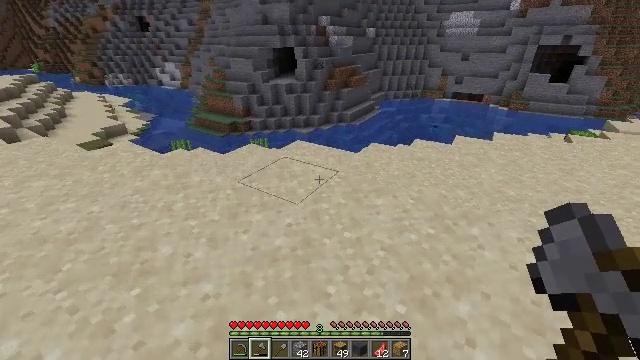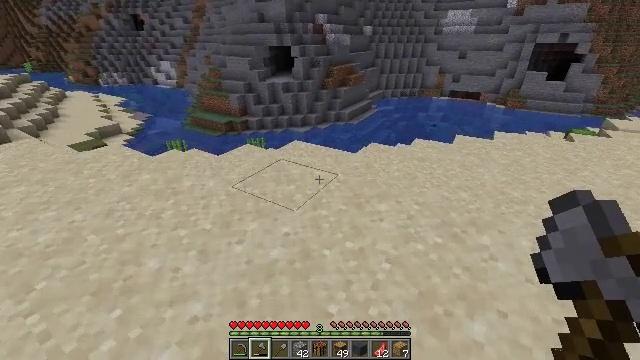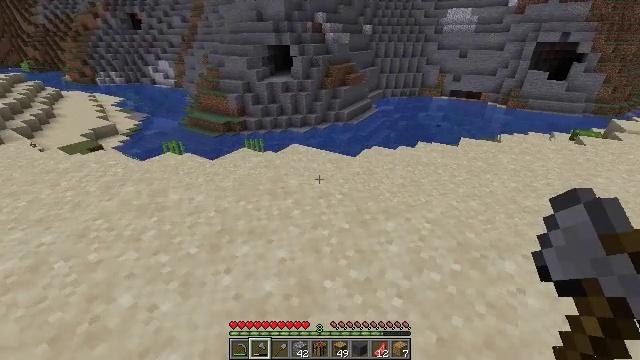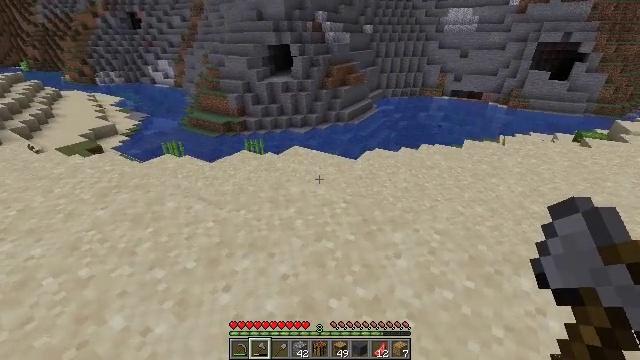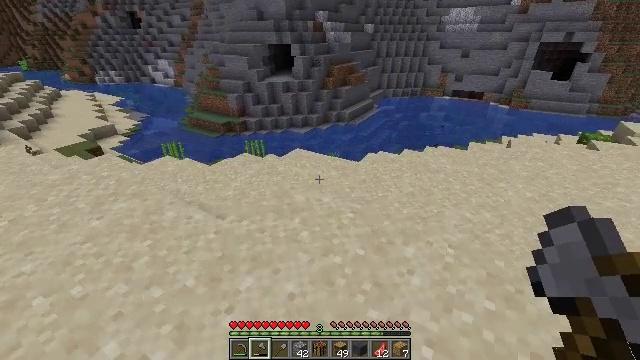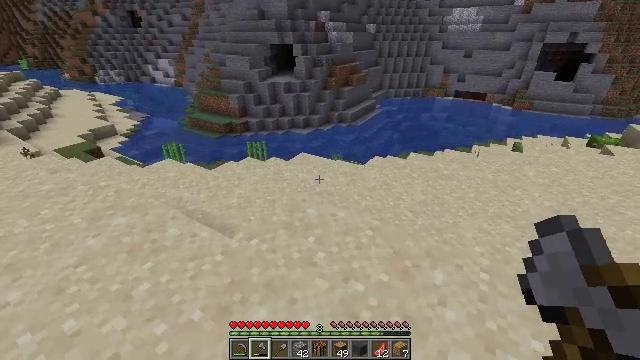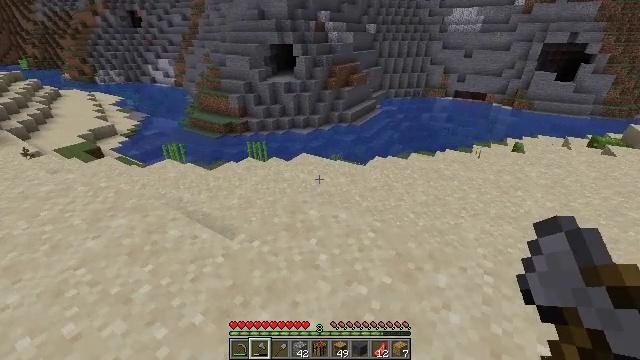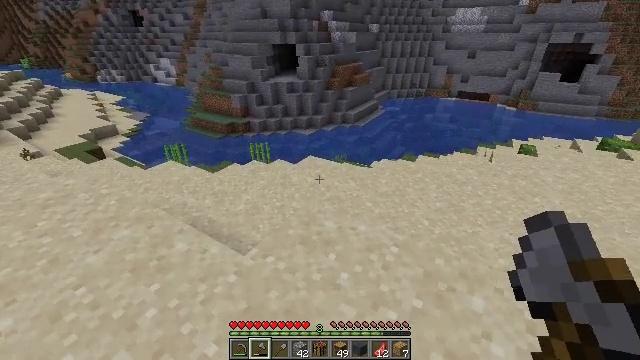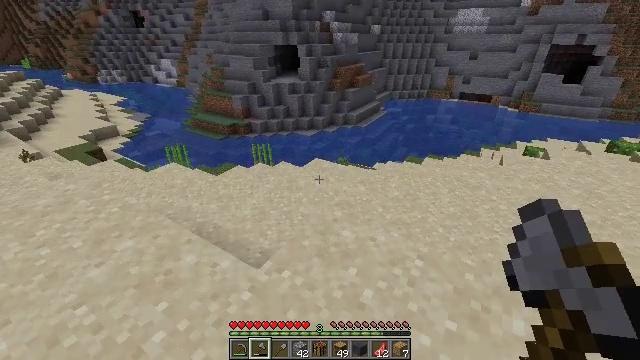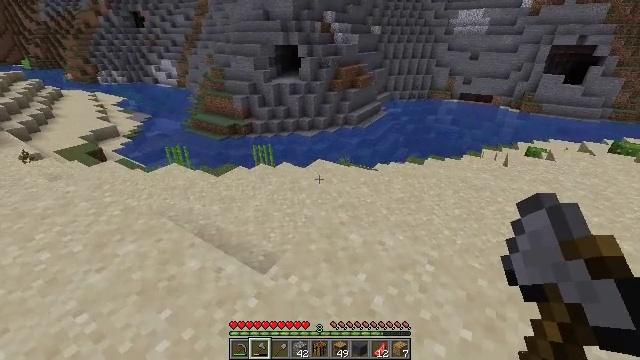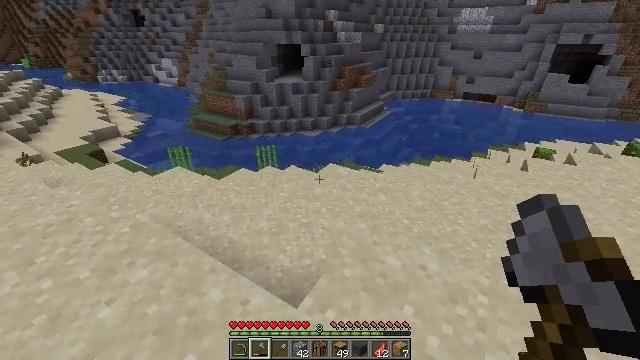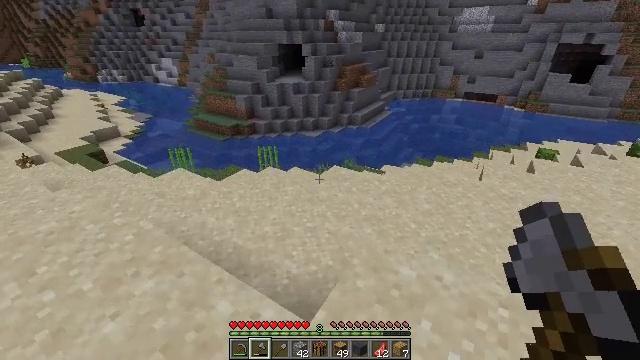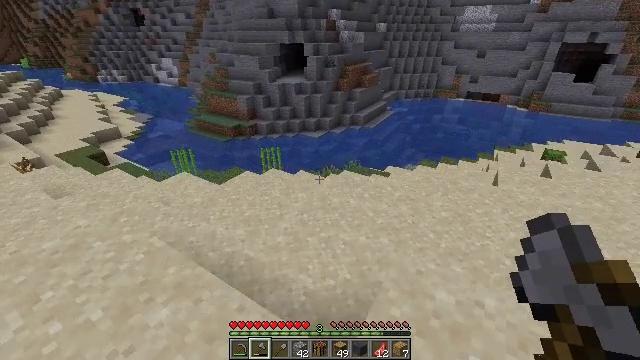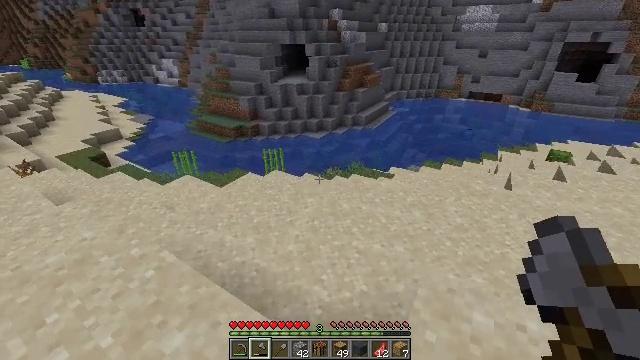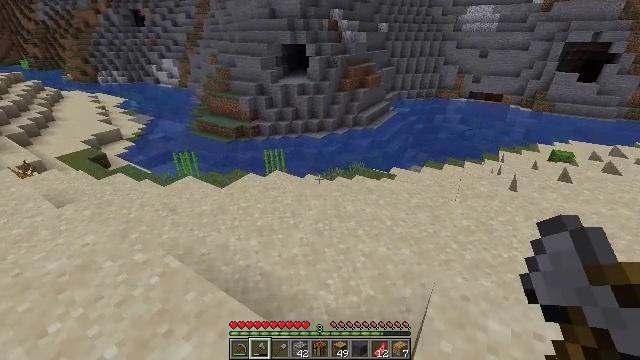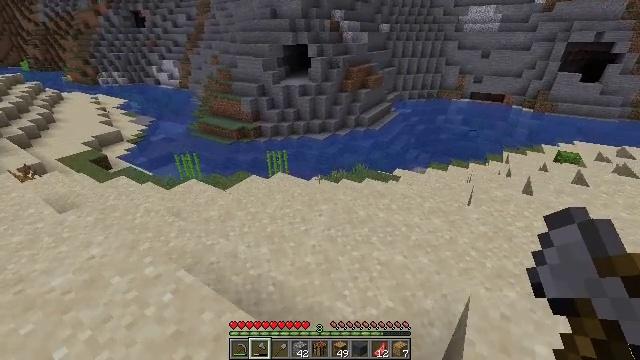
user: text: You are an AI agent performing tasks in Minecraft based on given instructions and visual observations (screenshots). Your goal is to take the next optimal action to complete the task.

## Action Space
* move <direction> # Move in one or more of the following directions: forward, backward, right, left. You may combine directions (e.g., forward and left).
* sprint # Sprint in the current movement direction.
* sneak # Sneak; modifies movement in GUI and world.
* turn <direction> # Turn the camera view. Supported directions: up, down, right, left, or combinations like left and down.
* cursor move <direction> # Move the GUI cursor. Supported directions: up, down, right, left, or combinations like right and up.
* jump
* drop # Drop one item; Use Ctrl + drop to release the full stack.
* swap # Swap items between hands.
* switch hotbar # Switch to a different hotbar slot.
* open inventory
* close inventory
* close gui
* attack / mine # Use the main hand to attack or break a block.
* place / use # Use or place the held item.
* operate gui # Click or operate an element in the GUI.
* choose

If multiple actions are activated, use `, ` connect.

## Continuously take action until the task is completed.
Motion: motion action
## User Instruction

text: Kill mobs.
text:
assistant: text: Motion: move forward
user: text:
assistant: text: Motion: move forward
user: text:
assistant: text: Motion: move forward and move left
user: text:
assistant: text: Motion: move forward and move left
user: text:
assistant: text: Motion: move forward and move left
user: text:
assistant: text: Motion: move forward and move left
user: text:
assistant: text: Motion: move forward and move left
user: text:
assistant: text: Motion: move forward and move left
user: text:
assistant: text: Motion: move forward and move left
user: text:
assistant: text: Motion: move forward and move left
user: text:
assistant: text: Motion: move forward and move left
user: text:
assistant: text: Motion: move forward and move left
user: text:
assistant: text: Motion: move forward and move left
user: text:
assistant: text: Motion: move forward and move left
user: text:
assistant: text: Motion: move forward and move left
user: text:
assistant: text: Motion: move forward and move left
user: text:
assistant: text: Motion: move forward and move left, turn left
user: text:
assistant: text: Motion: move forward and move left, turn left
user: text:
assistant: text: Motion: move forward and move left, turn left
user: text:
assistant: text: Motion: move forward and move left
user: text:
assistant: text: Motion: move forward and move left
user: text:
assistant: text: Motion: move forward and move left
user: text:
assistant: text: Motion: move forward and move left
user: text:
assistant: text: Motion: move forward and move left
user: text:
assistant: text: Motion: move forward and move left
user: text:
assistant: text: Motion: move forward and move left
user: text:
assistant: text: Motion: move forward and move left
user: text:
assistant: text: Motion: move forward and move left
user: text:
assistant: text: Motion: move forward and move left
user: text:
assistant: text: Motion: move forward and move left